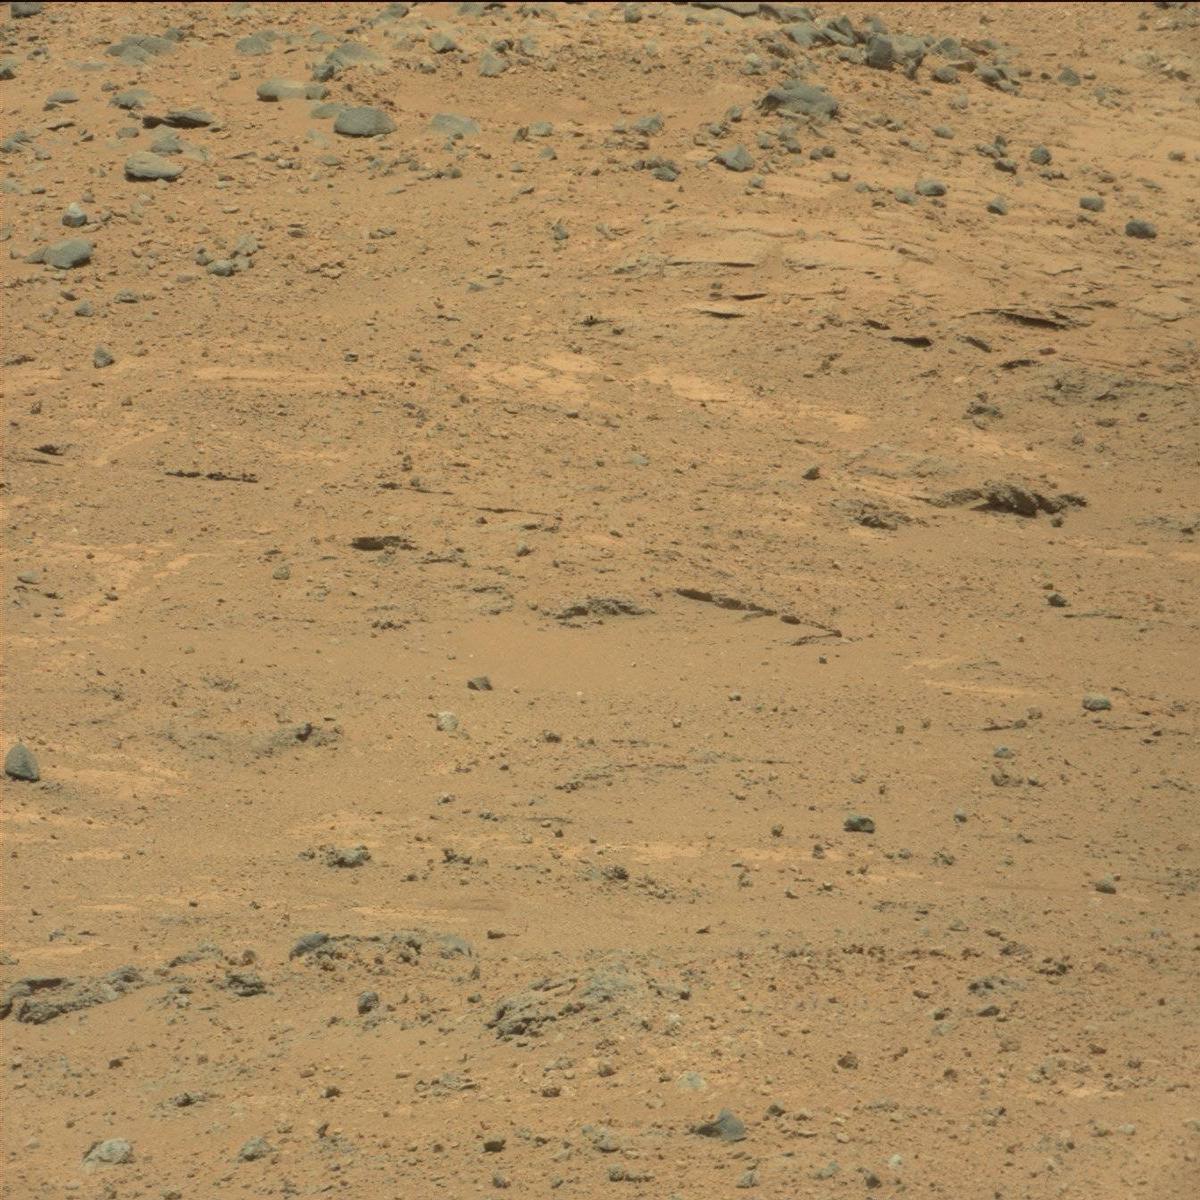
Terrain classes present: Bedrock, Rock, Sand / Soil